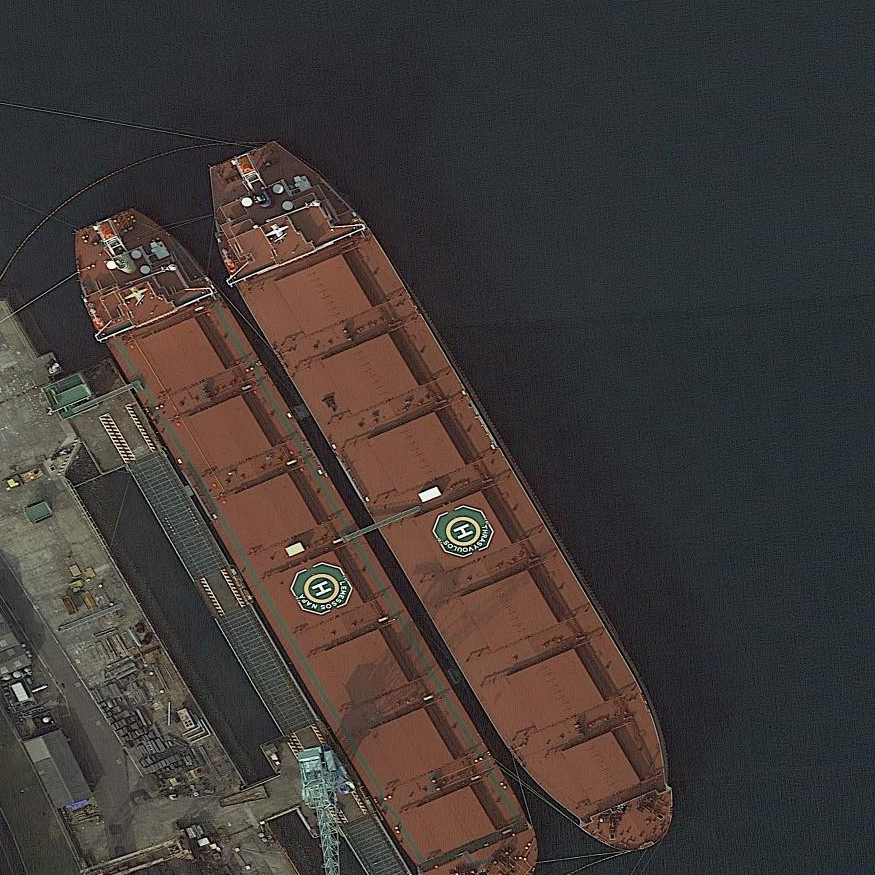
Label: Cargo_ship